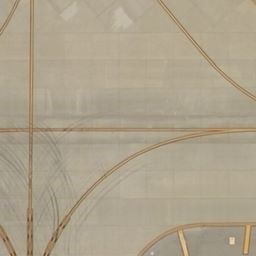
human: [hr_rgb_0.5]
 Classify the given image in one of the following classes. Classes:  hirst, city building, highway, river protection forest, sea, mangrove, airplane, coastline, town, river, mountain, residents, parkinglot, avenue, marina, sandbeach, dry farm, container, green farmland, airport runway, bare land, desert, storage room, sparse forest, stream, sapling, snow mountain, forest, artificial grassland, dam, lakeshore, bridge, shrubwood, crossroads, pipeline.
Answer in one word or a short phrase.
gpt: airport runway